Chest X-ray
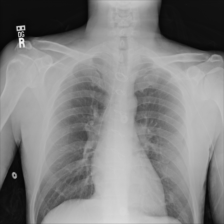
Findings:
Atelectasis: negative
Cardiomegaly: negative
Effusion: negative
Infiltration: negative
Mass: negative
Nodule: negative
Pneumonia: negative
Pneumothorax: negative
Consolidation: negative
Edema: negative
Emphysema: negative
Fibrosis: negative
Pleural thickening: negative
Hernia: negative